Field crop: tomato
Growth stage: 1
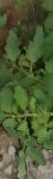
Species: tomato